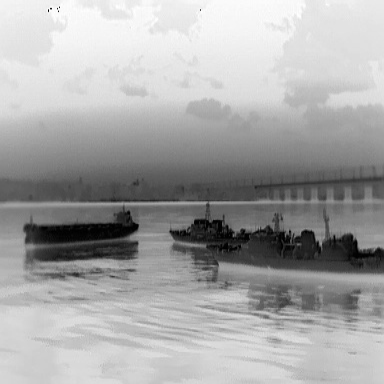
There are three objects shown in the infrared image, including a liner, and two warships.